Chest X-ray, PA view. Patient: 44 years old, sex M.
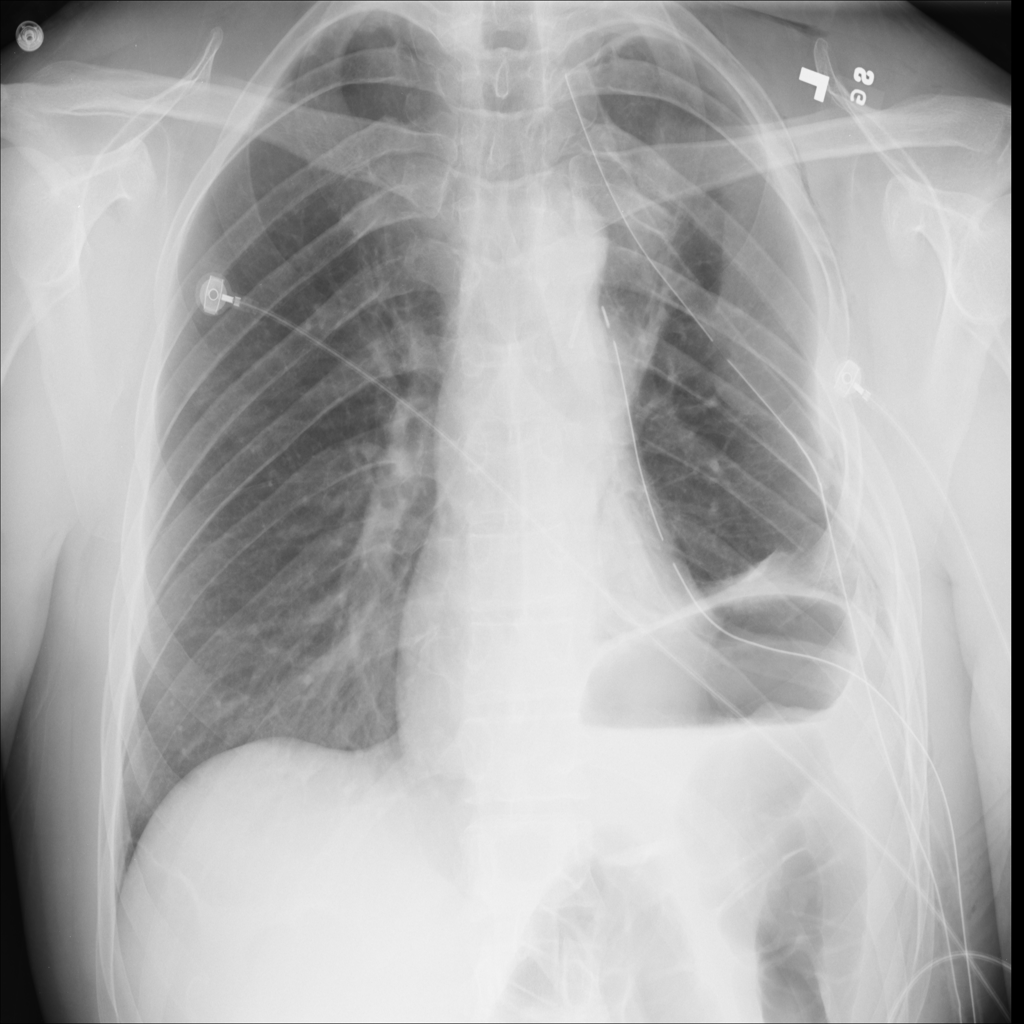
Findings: Pneumothorax